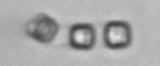
Label: Thalassiosira